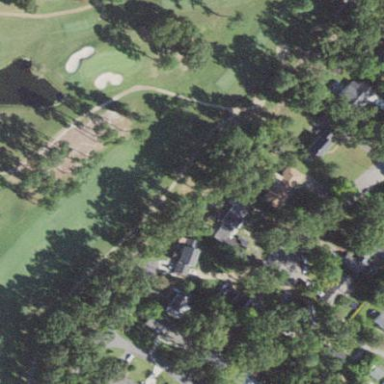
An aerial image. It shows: Rough grassy area used for golf.